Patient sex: M
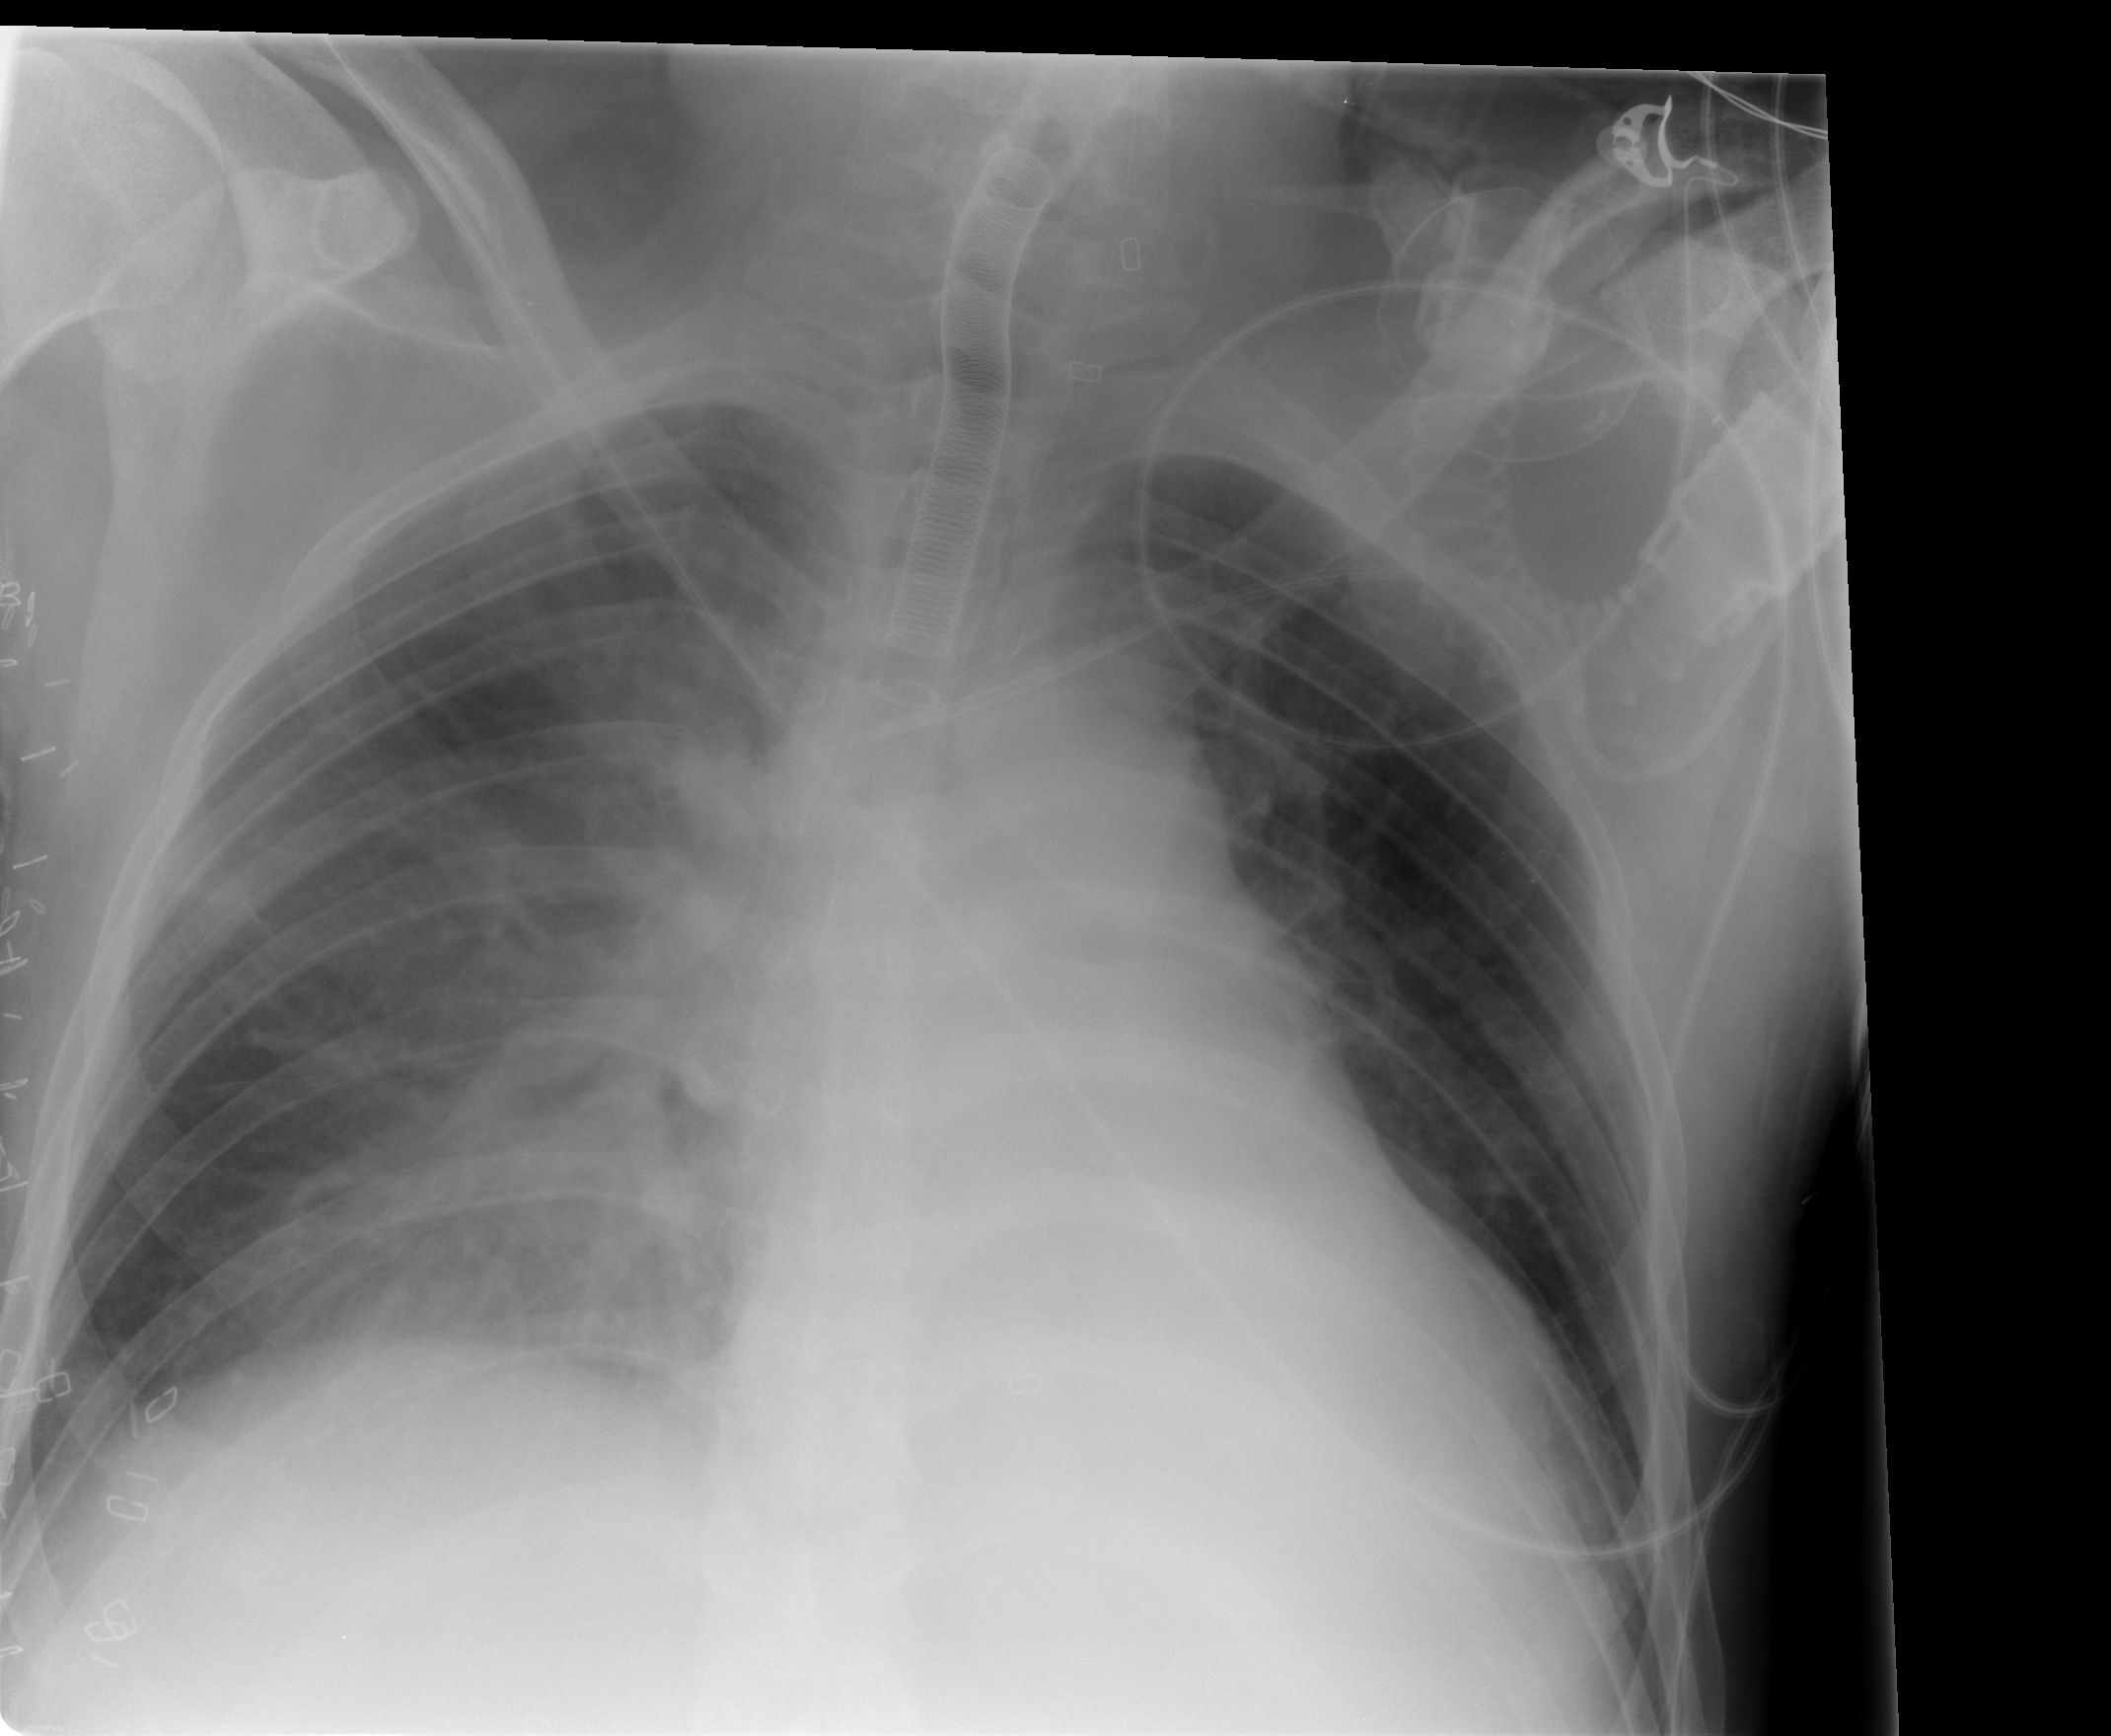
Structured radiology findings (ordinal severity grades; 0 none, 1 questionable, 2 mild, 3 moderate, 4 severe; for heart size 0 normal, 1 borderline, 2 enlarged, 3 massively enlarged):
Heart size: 2
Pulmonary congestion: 2
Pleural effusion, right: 2
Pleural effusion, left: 0
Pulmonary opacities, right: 2
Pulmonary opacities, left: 0
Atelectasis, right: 2
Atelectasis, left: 0